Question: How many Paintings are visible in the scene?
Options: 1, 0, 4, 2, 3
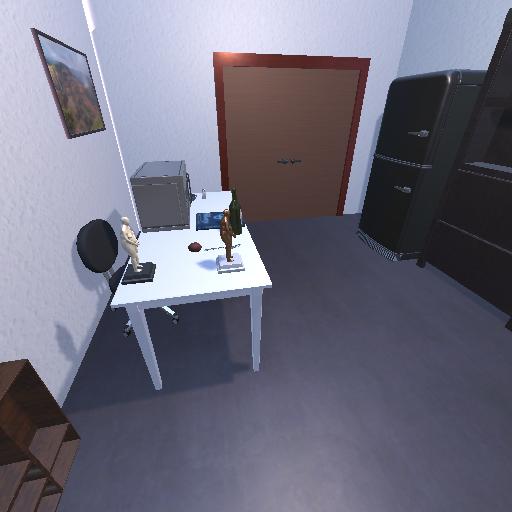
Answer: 1